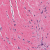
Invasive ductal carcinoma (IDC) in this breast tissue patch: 0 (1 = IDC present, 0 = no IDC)